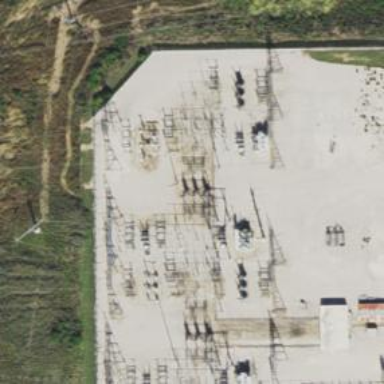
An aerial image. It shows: Switch for power supply.